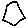
Label: hexagon